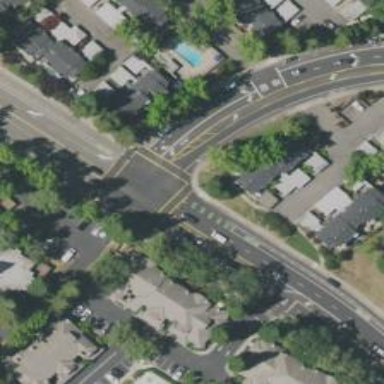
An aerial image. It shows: Marked footway crossing with lines.